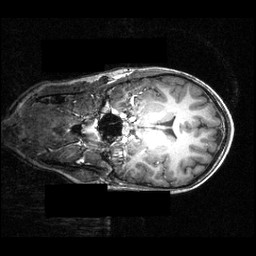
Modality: T1w
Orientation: coronal
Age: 12
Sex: female
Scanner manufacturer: siemens
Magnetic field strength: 3.951 T
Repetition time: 1.5 s
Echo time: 0.00335 s